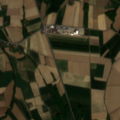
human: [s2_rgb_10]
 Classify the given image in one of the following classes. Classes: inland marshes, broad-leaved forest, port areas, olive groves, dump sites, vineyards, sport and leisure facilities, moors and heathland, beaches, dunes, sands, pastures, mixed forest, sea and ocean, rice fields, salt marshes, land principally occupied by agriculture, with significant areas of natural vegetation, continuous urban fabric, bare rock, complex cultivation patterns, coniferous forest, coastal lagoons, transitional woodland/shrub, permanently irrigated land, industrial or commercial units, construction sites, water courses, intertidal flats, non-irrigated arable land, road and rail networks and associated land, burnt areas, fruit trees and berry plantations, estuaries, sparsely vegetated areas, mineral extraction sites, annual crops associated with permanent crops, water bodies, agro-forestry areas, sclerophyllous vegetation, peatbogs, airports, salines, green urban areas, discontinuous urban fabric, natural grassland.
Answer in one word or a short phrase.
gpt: non-irrigated arable land, land principally occupied by agriculture, with significant areas of natural vegetation